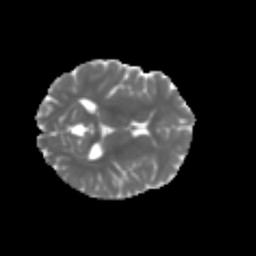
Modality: MD
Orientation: axial
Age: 21
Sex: female
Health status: healthy